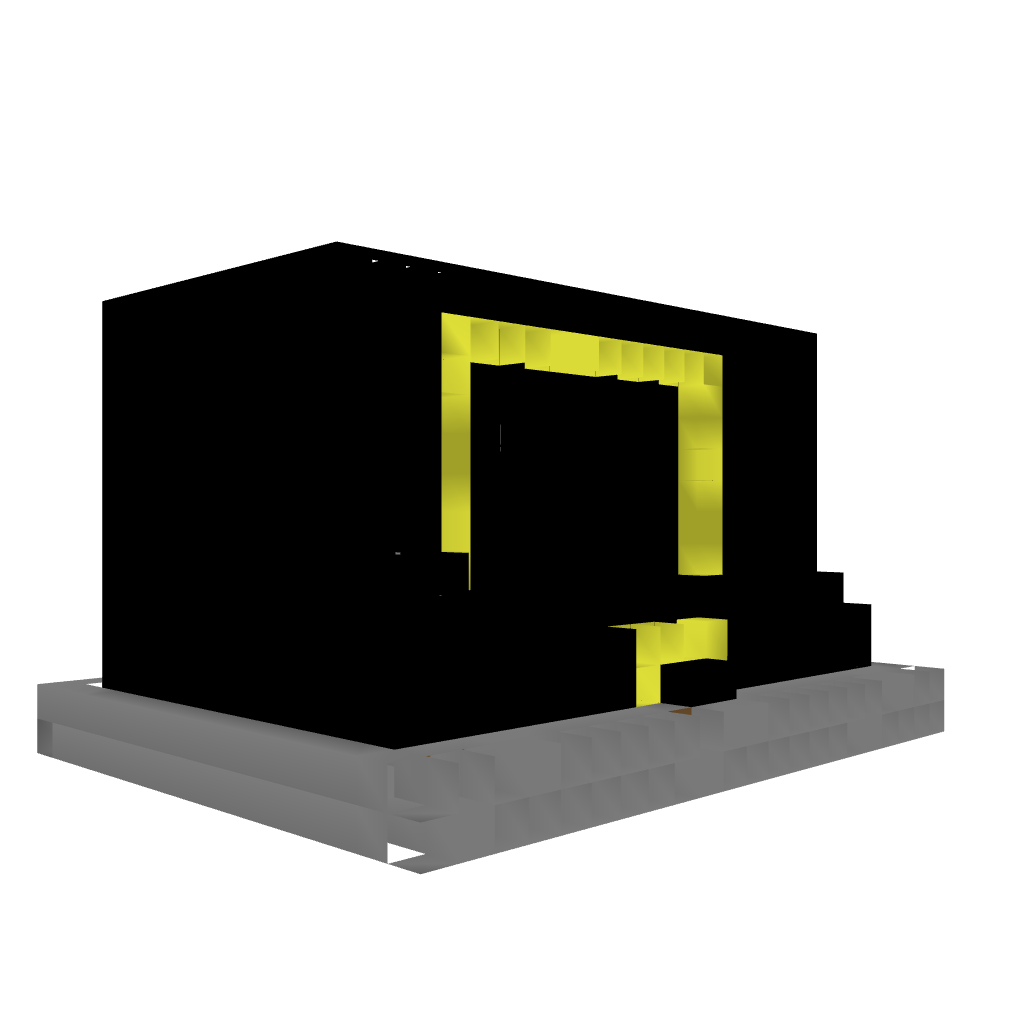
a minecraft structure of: Pointless Scrolling Message bad low quality